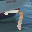
Label: 7